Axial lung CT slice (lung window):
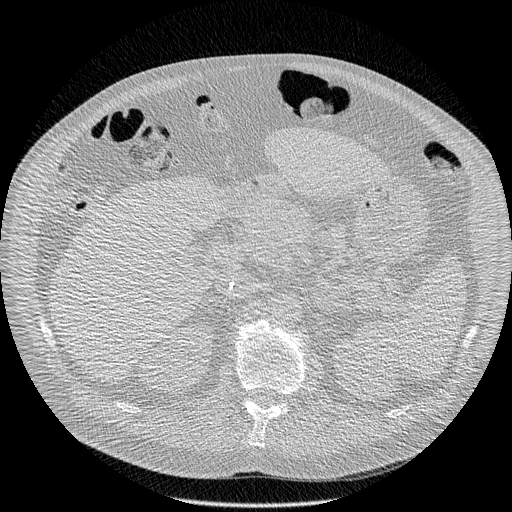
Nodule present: no